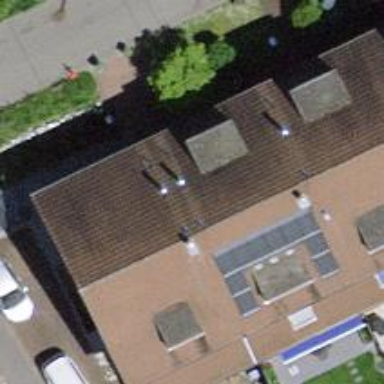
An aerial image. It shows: Simple house.